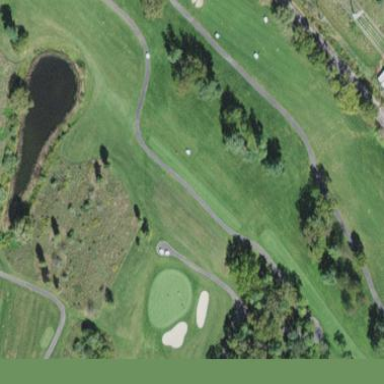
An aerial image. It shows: Grassy area designated for golf tee.